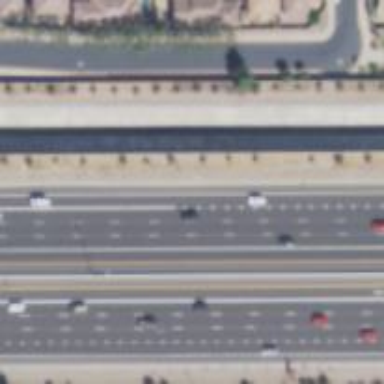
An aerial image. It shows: Asphalt motorway.